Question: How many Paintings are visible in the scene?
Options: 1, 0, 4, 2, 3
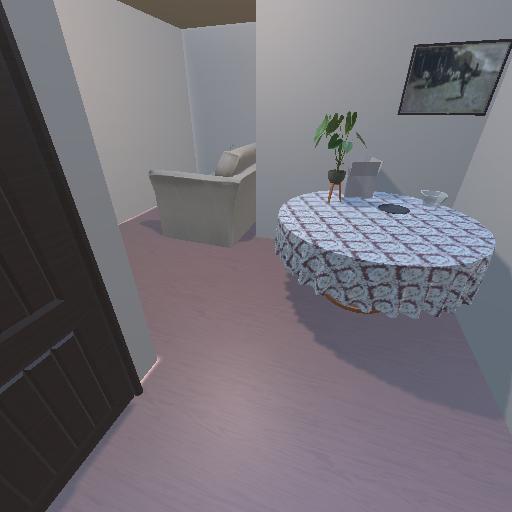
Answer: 1